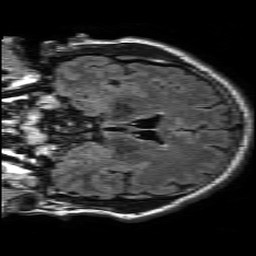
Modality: FLAIR
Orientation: coronal
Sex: male
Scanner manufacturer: philips
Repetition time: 11 s
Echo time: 0.125 s